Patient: sex F, age 77
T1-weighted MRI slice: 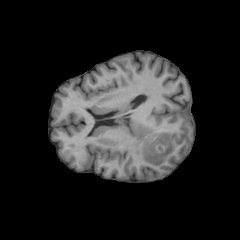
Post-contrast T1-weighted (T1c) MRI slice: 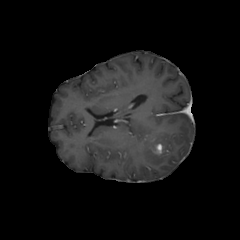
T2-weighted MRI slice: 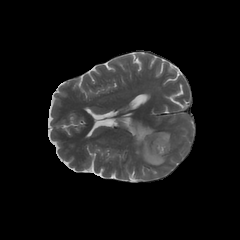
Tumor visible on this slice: yes
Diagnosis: Glioblastoma, IDH-wildtype
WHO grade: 4